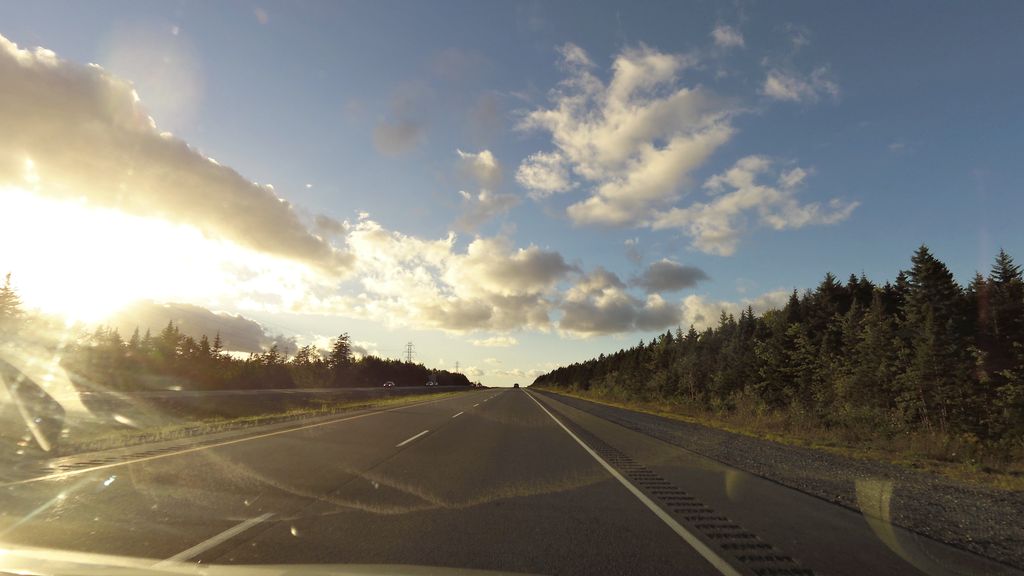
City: halifax